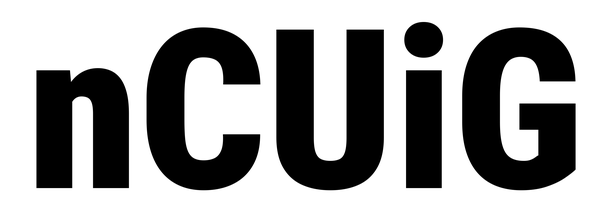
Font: Roboto_Condensed_Black